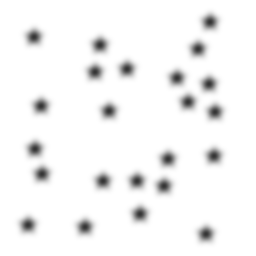
Squares: 0
Triangles: 0
Stars: 23
Total shapes: 23